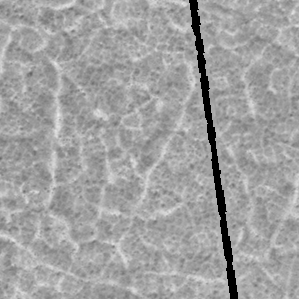
Label: frost